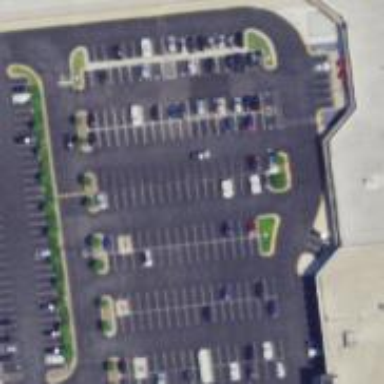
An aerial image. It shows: Retail building which is mall.